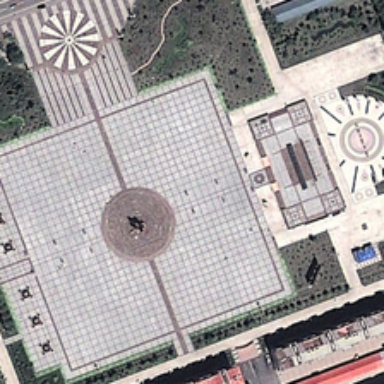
A large square is near a road .